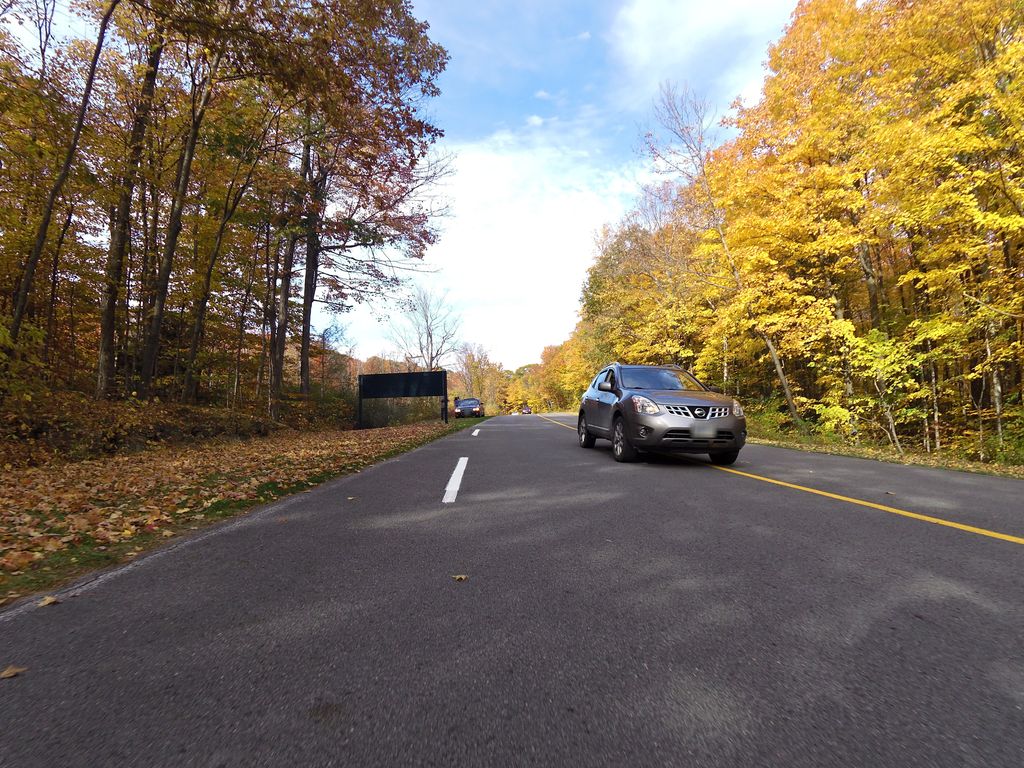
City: ottawa-gatineau